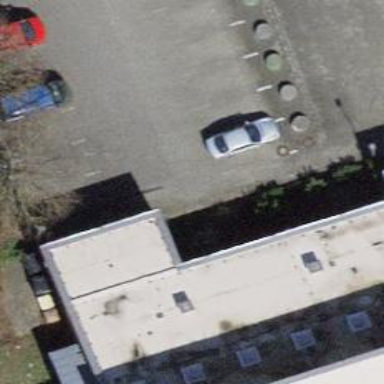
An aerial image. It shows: Parking available on the street side.